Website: walmart
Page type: store-pickup
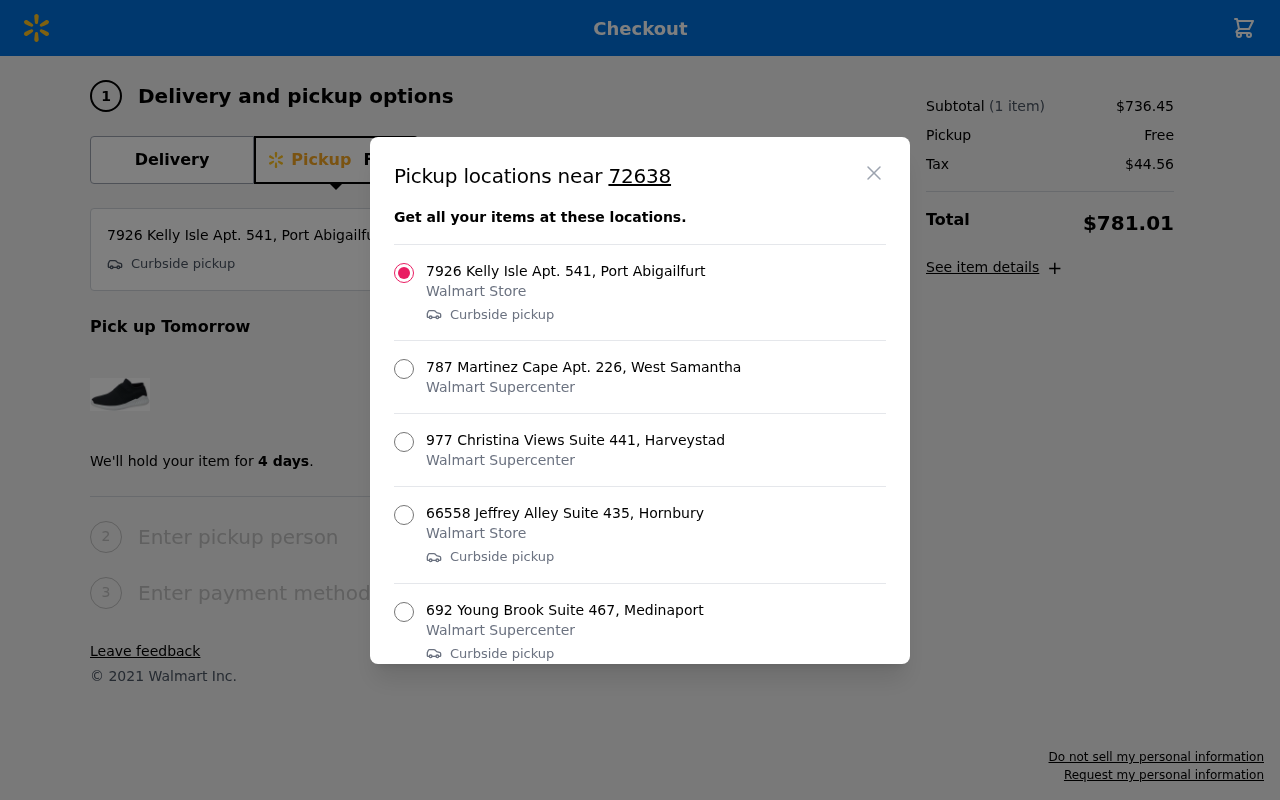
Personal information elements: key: PII_LOCATION1_CITY
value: Port Abigailfurt
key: PII_LOCATION1_STREET
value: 7926 Kelly Isle Apt. 541
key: PII_LOCATION2_CITY
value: West Samantha
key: PII_LOCATION2_STREET
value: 787 Martinez Cape Apt. 226
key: PII_LOCATION3_CITY
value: Harveystad
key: PII_LOCATION3_STREET
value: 977 Christina Views Suite 441
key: PII_LOCATION4_CITY
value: Hornbury
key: PII_LOCATION4_STREET
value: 66558 Jeffrey Alley Suite 435
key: PII_LOCATION5_CITY
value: Medinaport
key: PII_LOCATION5_STREET
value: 692 Young Brook Suite 467
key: PII_POSTCODE
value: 72638
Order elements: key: ORDER_NUM_ITEMS
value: (1 item)
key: ORDER_SUBTOTAL
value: $736.45
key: ORDER_SHIPPING_COST
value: Free
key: ORDER_TAX
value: $44.56
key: ORDER_TOTAL
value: $781.01